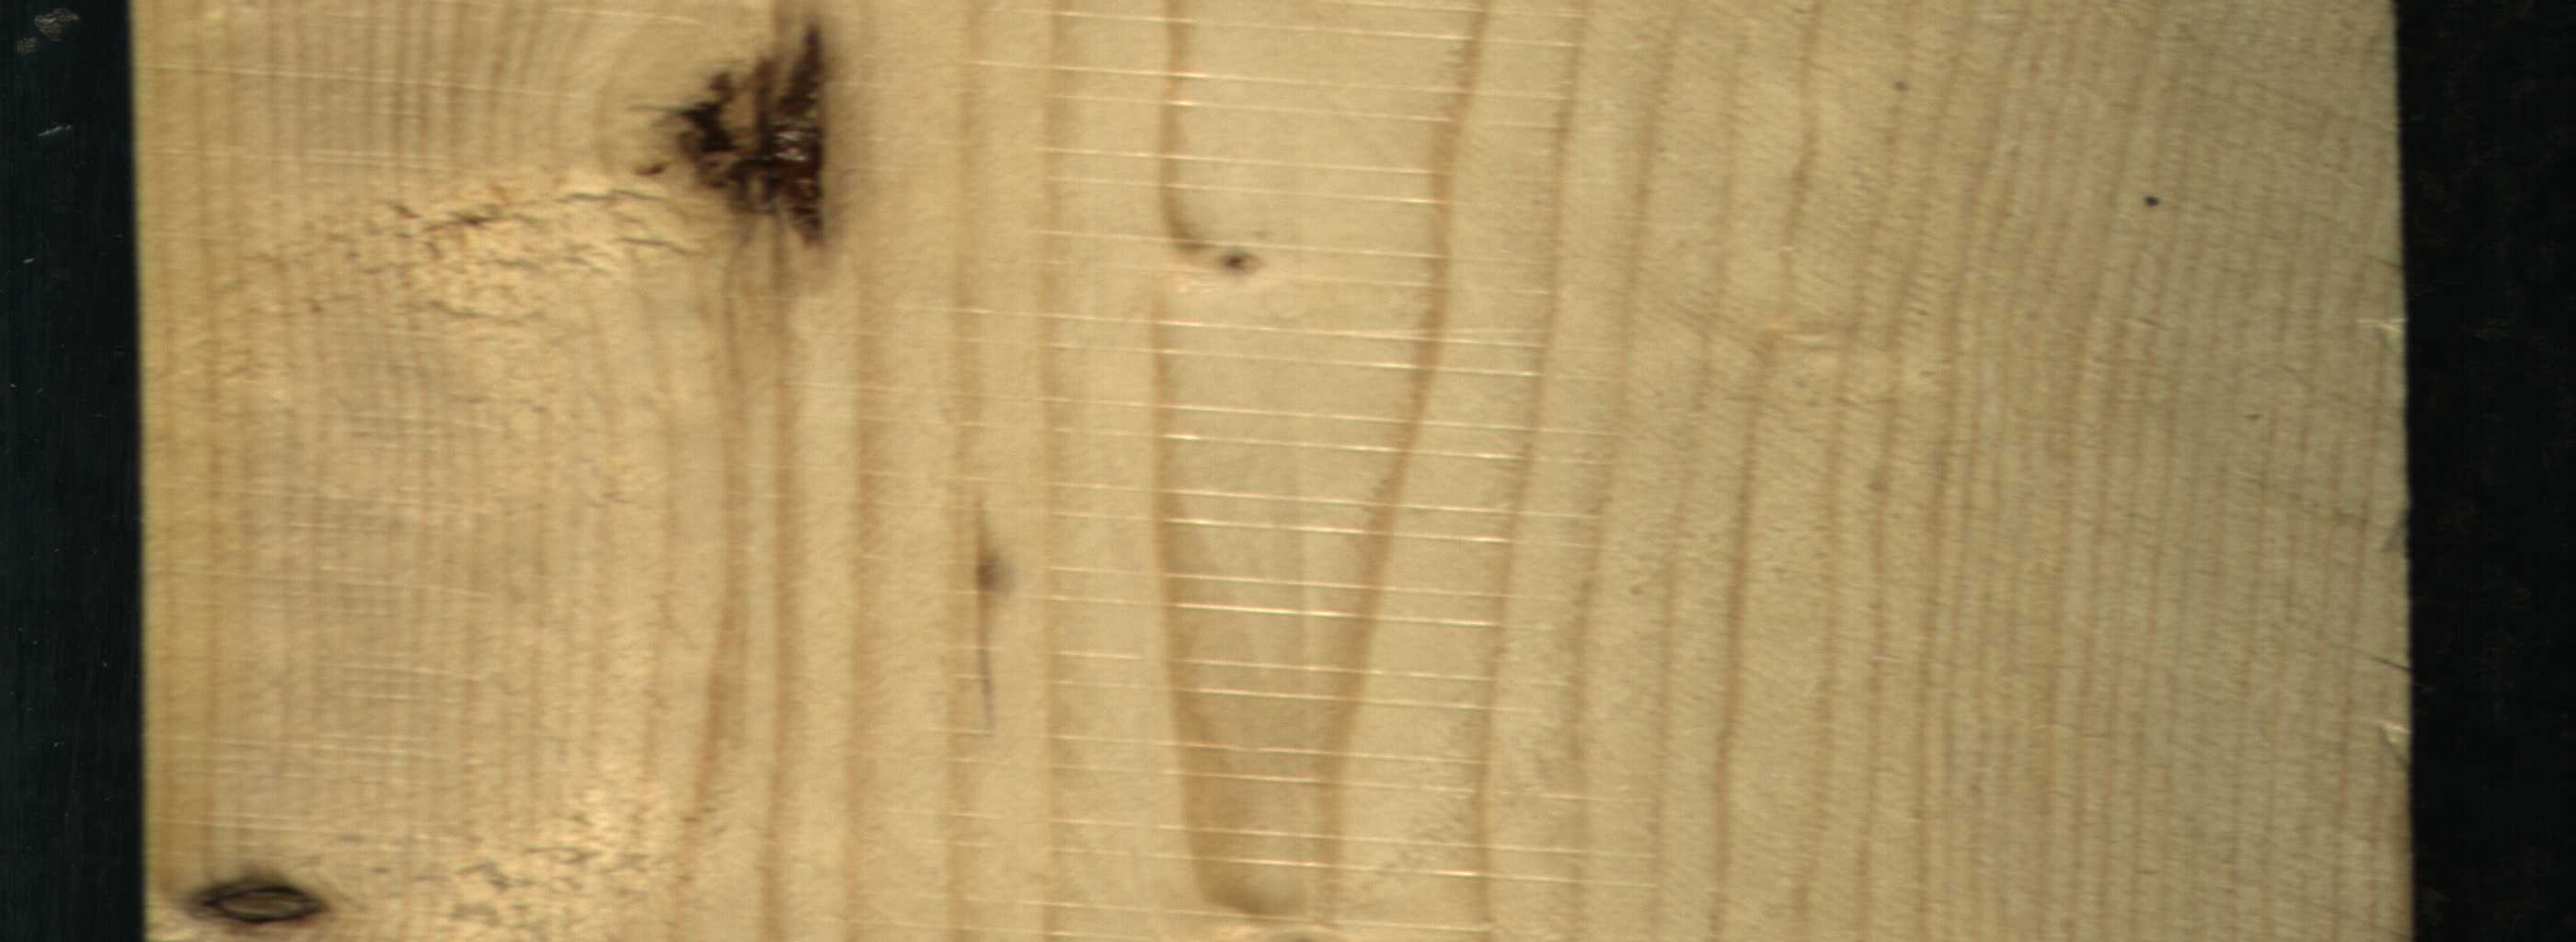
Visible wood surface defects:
resin
Dead_Knot